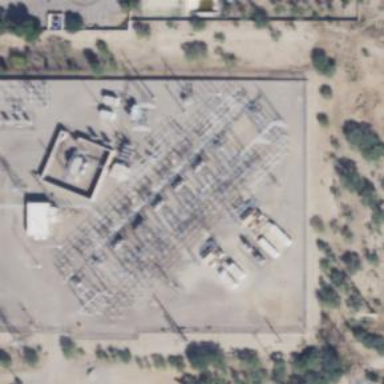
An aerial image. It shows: Switch for power supply.